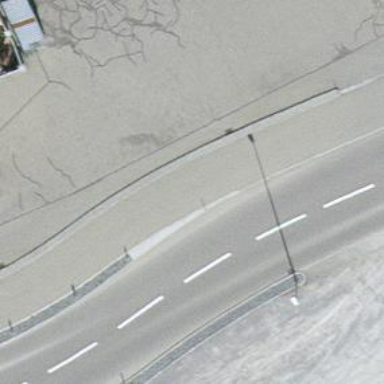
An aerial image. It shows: Secondary road with asphalt surface.